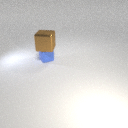
large brown metal cube above small blue rubber cube